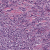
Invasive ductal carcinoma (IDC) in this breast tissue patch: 1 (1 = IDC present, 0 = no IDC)